【题型】选择题　【知识点】函数　【难度】easy
下列选项中，$y$ 不是 $x$ 函数的是（ \quad ）

A.

B.

C.

D.

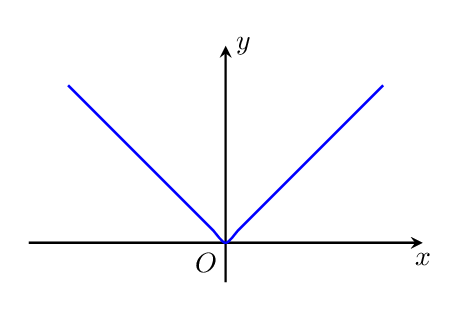
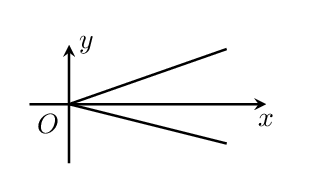
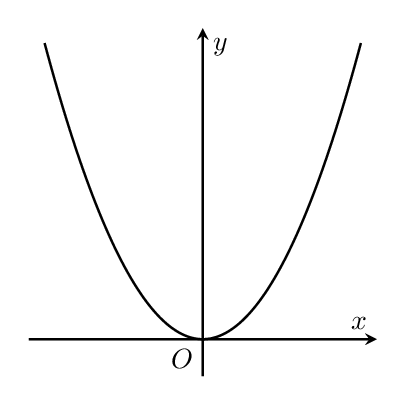
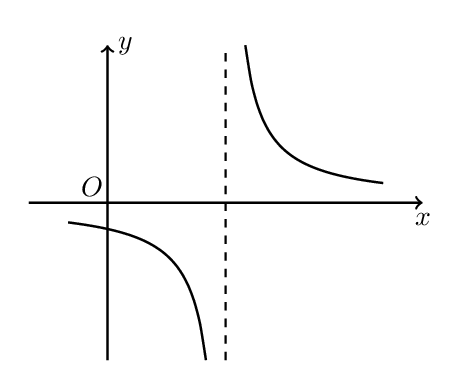
【解答】

\noindent \textbf{【答案】} B

\vspace{0.2cm}
\noindent \textbf{【分析】} 本题考查了函数，根据函数的定义：自变量$x$每取一个值，$y$都有唯一确定的值与之对应，则$y$叫$x$的函数，据此即可得判断求解，掌握函数的定义是解题的关键．

\vspace{0.2cm}
\noindent \textbf{【详解】} 解：A、自变量$x$每取一个值，$y$都有唯一确定的值和它对应，
$\therefore y$是$x$函数，该选项不符合题意；

B、自变量$x$每取一个值，$y$有两个值和它对应，
$\therefore y$不是$x$函数，该选项符合题意；

C、自变量$x$每取一个值，$y$都有唯一确定的值和它对应，
$\therefore y$是$x$函数，该选项不符合题意；

D、自变量$x$每取一个值，$y$都有唯一确定的值和它对应，
$\therefore y$是$x$函数，该选项不符合题意；

故选：B．